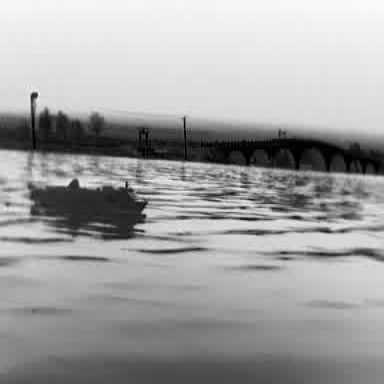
There is a container_ship in the infrared image.